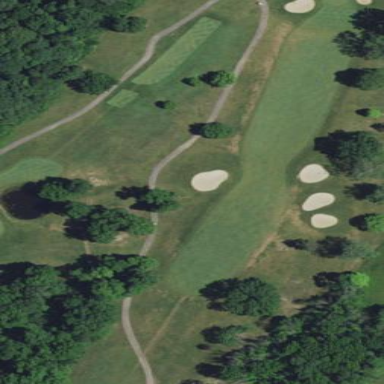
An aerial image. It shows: Grassy area designated as golf fairway.